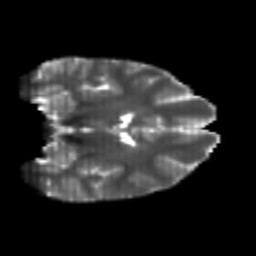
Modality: T2w
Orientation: coronal
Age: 25
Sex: female
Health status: healthy
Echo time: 0.074 s